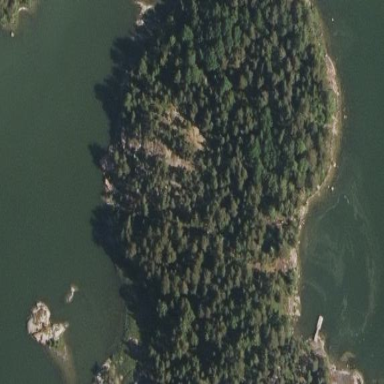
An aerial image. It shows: Landscape dominated by bare rock.